Interaction volume radius: 5 \u00c5
Interaction volume height: 30 \u00c5
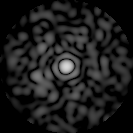
Disorder parameter: 0.8342